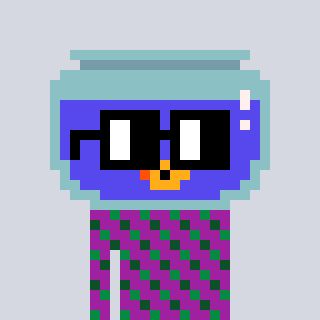
a pixel art character with square black glasses, a goldfish-shaped head and a magenta-colored body on a cool background